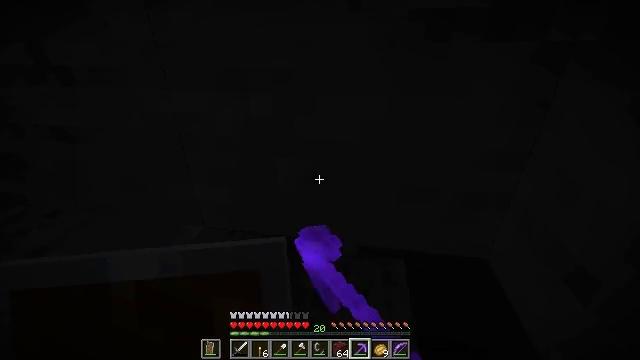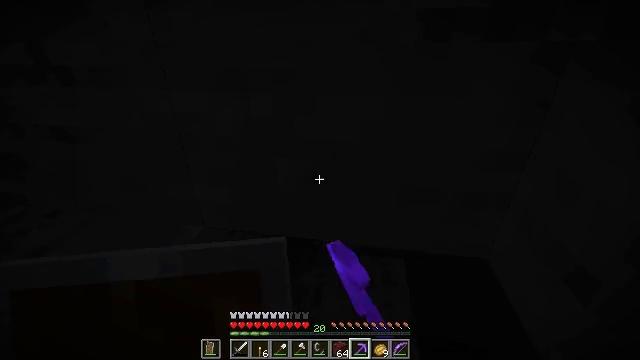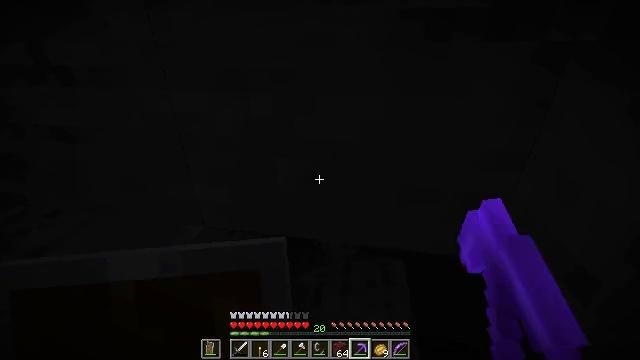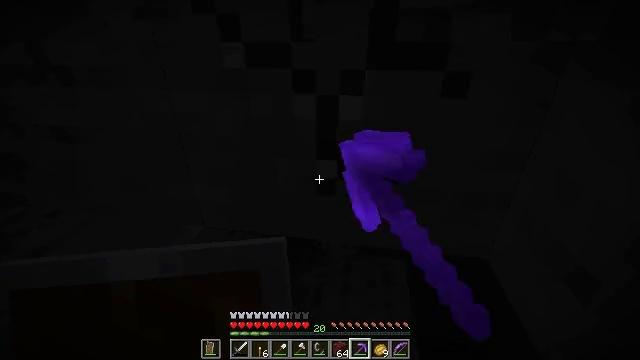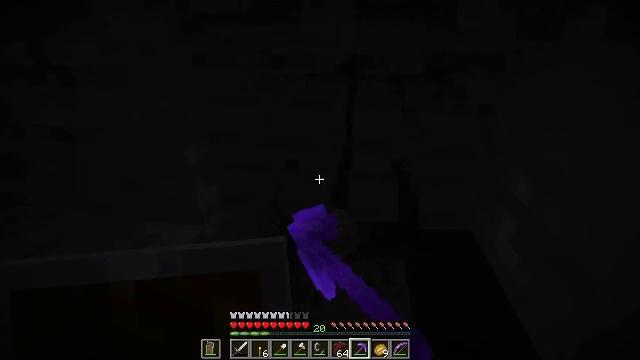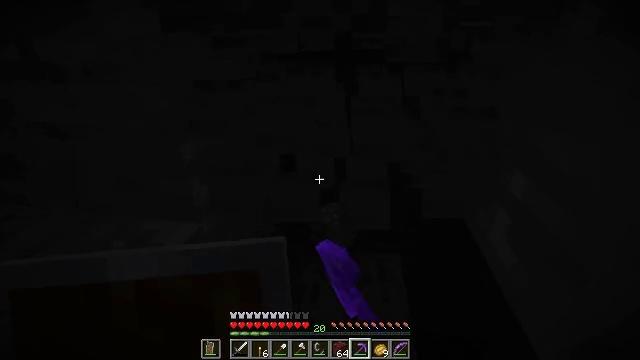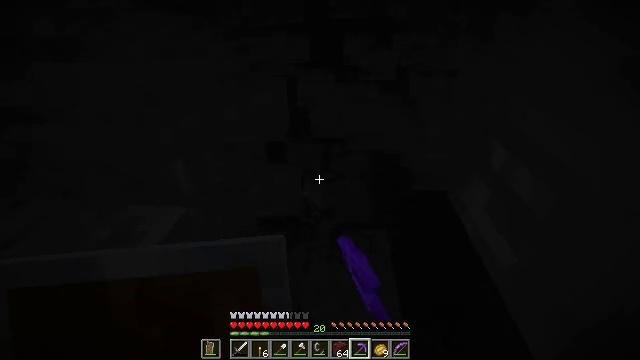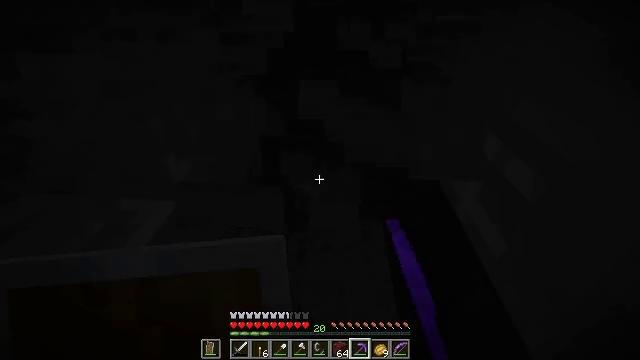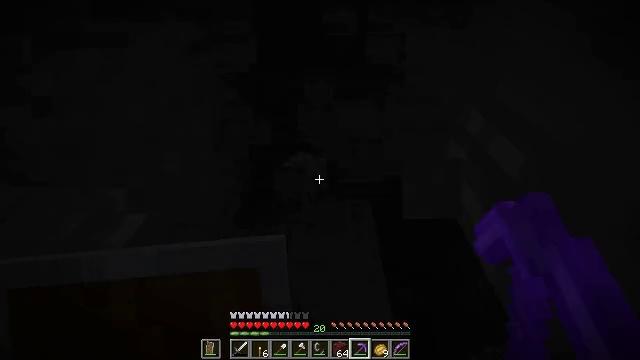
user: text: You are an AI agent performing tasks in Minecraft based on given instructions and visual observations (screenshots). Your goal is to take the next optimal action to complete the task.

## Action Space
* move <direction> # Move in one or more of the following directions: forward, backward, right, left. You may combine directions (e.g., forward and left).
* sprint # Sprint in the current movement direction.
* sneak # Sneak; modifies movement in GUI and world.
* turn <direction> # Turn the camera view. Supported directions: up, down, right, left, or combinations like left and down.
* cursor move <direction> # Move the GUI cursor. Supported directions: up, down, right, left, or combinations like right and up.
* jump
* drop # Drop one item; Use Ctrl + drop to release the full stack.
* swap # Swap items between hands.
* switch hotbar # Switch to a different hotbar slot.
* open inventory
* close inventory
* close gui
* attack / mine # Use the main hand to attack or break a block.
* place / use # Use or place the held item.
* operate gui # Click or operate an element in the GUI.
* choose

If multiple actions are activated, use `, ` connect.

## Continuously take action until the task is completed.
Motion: motion action
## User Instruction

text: Break the stone block.
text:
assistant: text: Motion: attack / mine
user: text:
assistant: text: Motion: attack / mine
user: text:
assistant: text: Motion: attack / mine
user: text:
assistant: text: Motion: attack / mine
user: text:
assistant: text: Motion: no_op
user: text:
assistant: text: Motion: turn right and down
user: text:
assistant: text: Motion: turn right and down
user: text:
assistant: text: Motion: turn right and down
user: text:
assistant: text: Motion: no_op